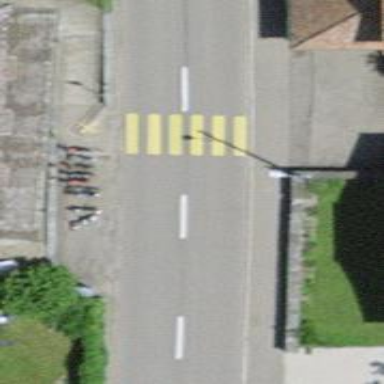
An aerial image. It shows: Uncontrolled crossing on the road.